Question: Good day everyone! I have a treetable below:

and I have tried to set the itemcaption to null using this code but it doesn't work:
'''
public void uncollapseTable(){
for (Object itemId: tblFinalGrade.getItemIds()){
tblFinalGrade.setCollapsed(itemId, false);
unHideChildren(itemId);
tblFinalGrade.setItemCaption(itemId, null);
}
}
public void unHideChildren(Object itemId){
if(tblFinalGrade.hasChildren(itemId)){
for(Object id : tblFinalGrade.getChildren(itemId)){
tblFinalGrade.setCollapsed(id, false);
unHideChildren(id);
tblFinalGrade.setItemCaption(id, null);
}
}
}
'''
Is it possible to remove/hide the expand/collapse icons without css? If not, how do I hide it using css? Thanks!
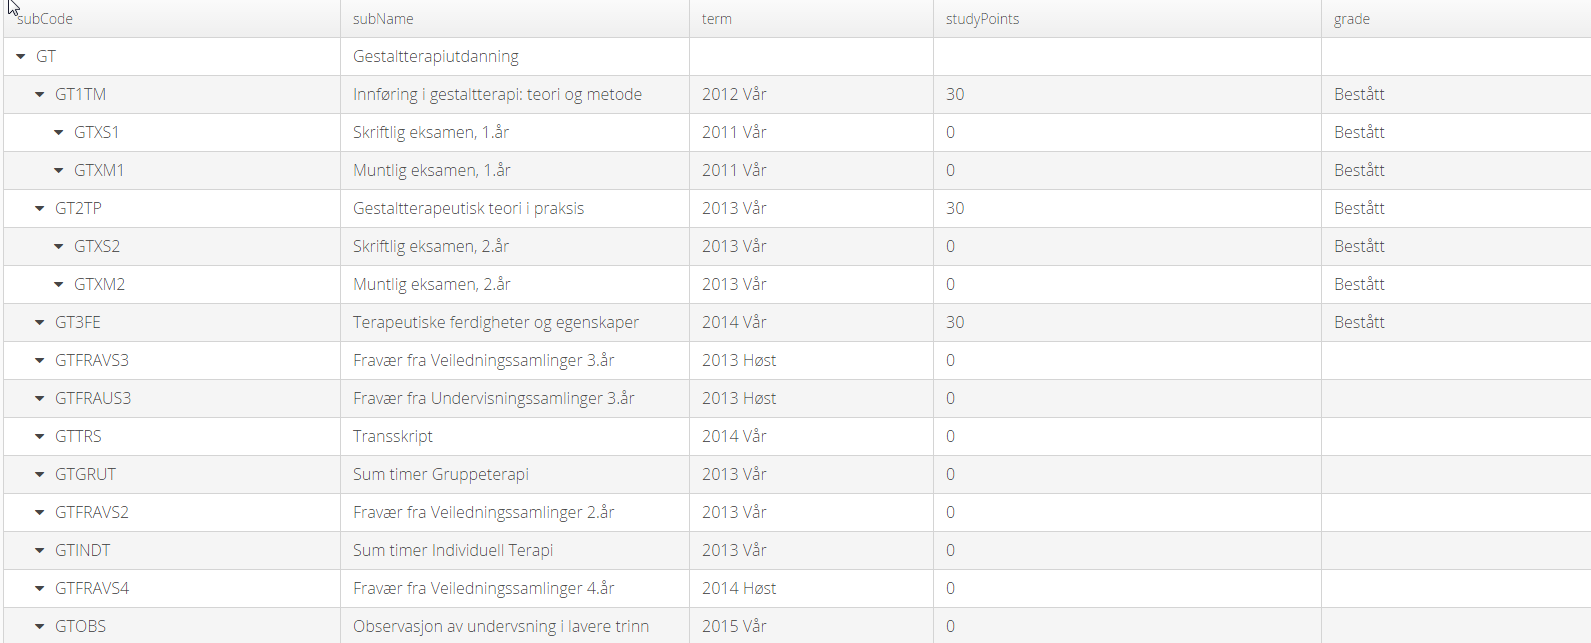
Answer: Thanks @Kukis for the idea. Displaying nothing will remove the icons and the format itself, so I made it invisible instead. I added:
'''
.v-treetable-treespacer{
visibility: hidden;
}
'''
to my theme and recompiled it. So now it looks like this: